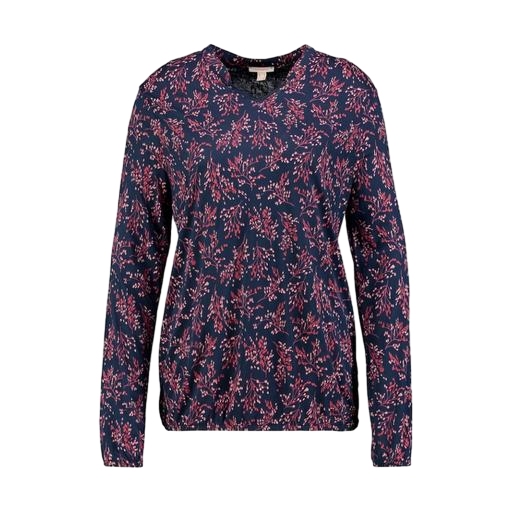
blue plus size printed t-shirt only macy, pink floral-print henley, blue printed v-neck top only macy, white background